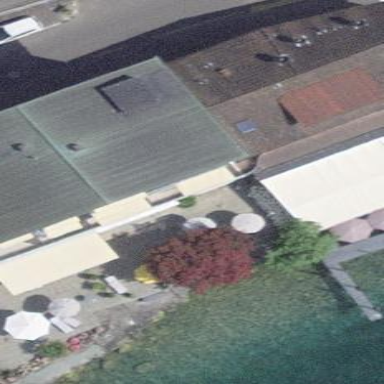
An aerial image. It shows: Hotel building.